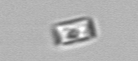
Label: Bacillariophyceae_morphotype1